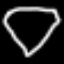
Label: diamond